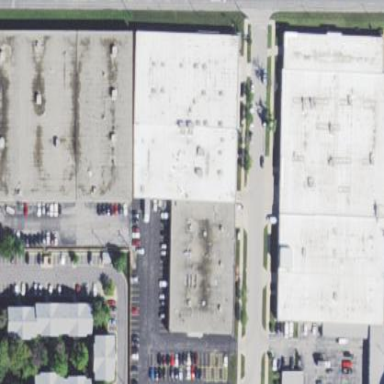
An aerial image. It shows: Industrial building used for storage rental.